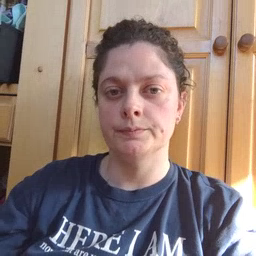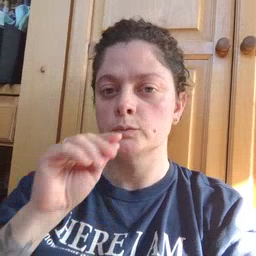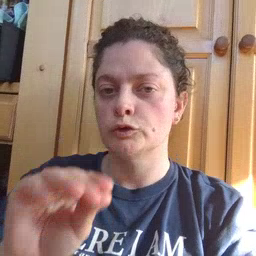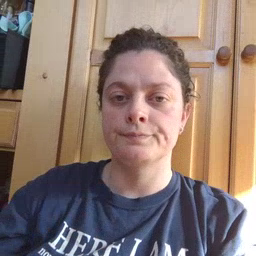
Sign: kiss